Question:
I got this problem were few of my labels wont go transparent but the labels on the right goes transparent I use this codes to make the labels transparent
'''
Sc.Parent = PictureBox1
Sc.BackColor = Color.Transparent
Sc.BringToFront()
Sc.Location = New Point(150, 24)
'''
But on the left side of the image you will see the labels wont go transparent I want the text to cover the arrows but now with a box. I made the moving arrow transparent too it works fine but dont really now what is the problem of the labels here is a sample of the code for the arrows
'''
With ArrowRight
.SizeMode = PictureBoxSizeMode.Zoom
End With
With RArrowRight
.Parent = PictureBox2
.SizeMode = PictureBoxSizeMode.Zoom
.BackColor = Color.Transparent
End With
'''
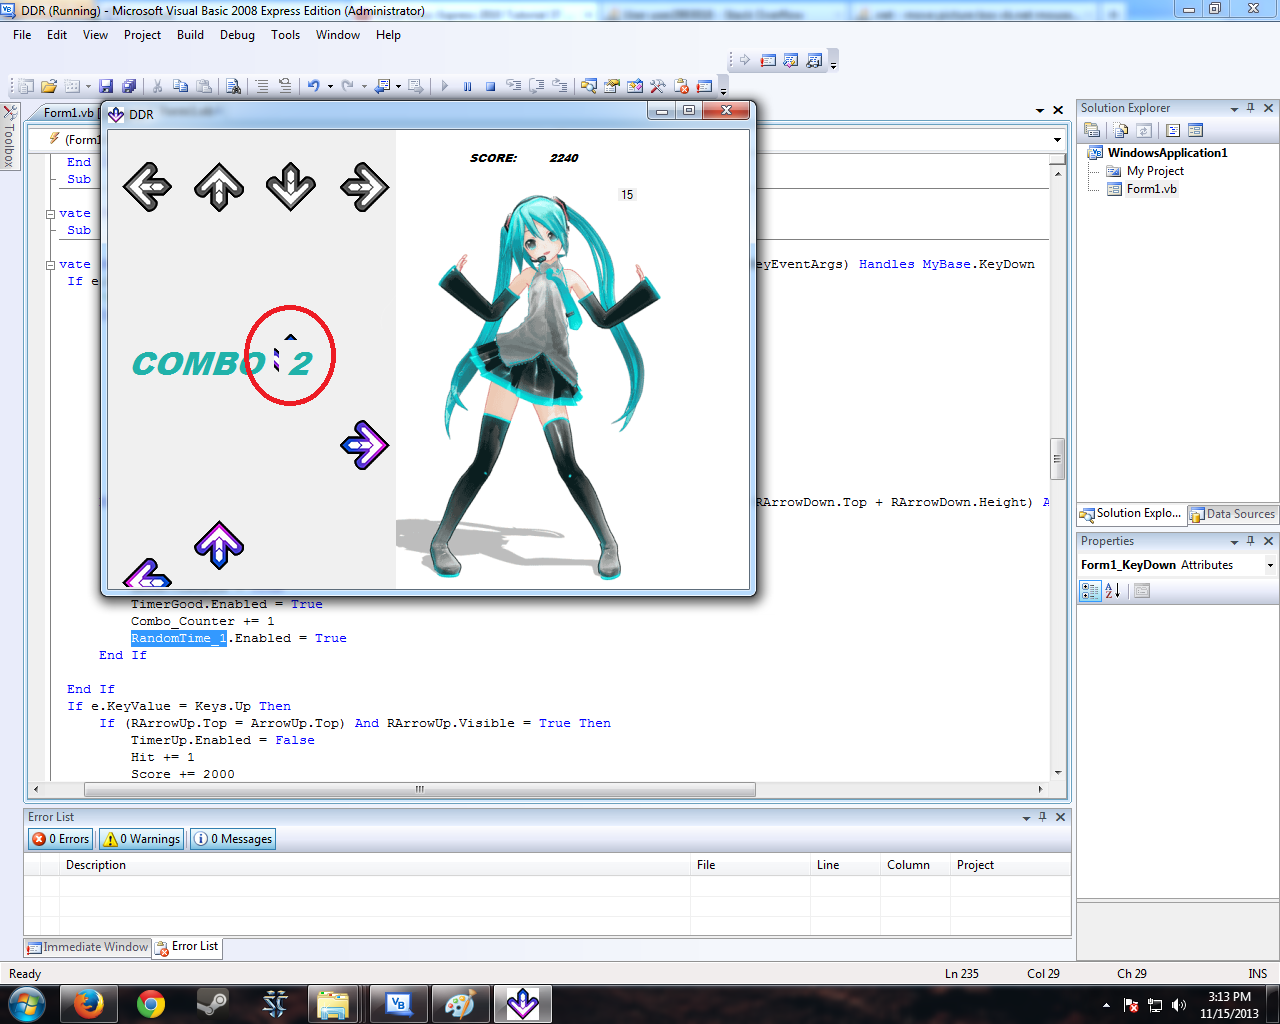
Answer: Overlapping component are a headache.
Why don't you just use the . property. In this case, the image that need to be hidden, goes invisible and the one to appear goes , without the need to use the .BringToFront;
'''
Sc.Parent = PictureBox1
Sc.Visible = True
Sc.Location = New Point(150, 24)
'''
And on hiding,
'''
Sc.Visible = False
MyNextImage.Visible = True
'''